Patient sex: M
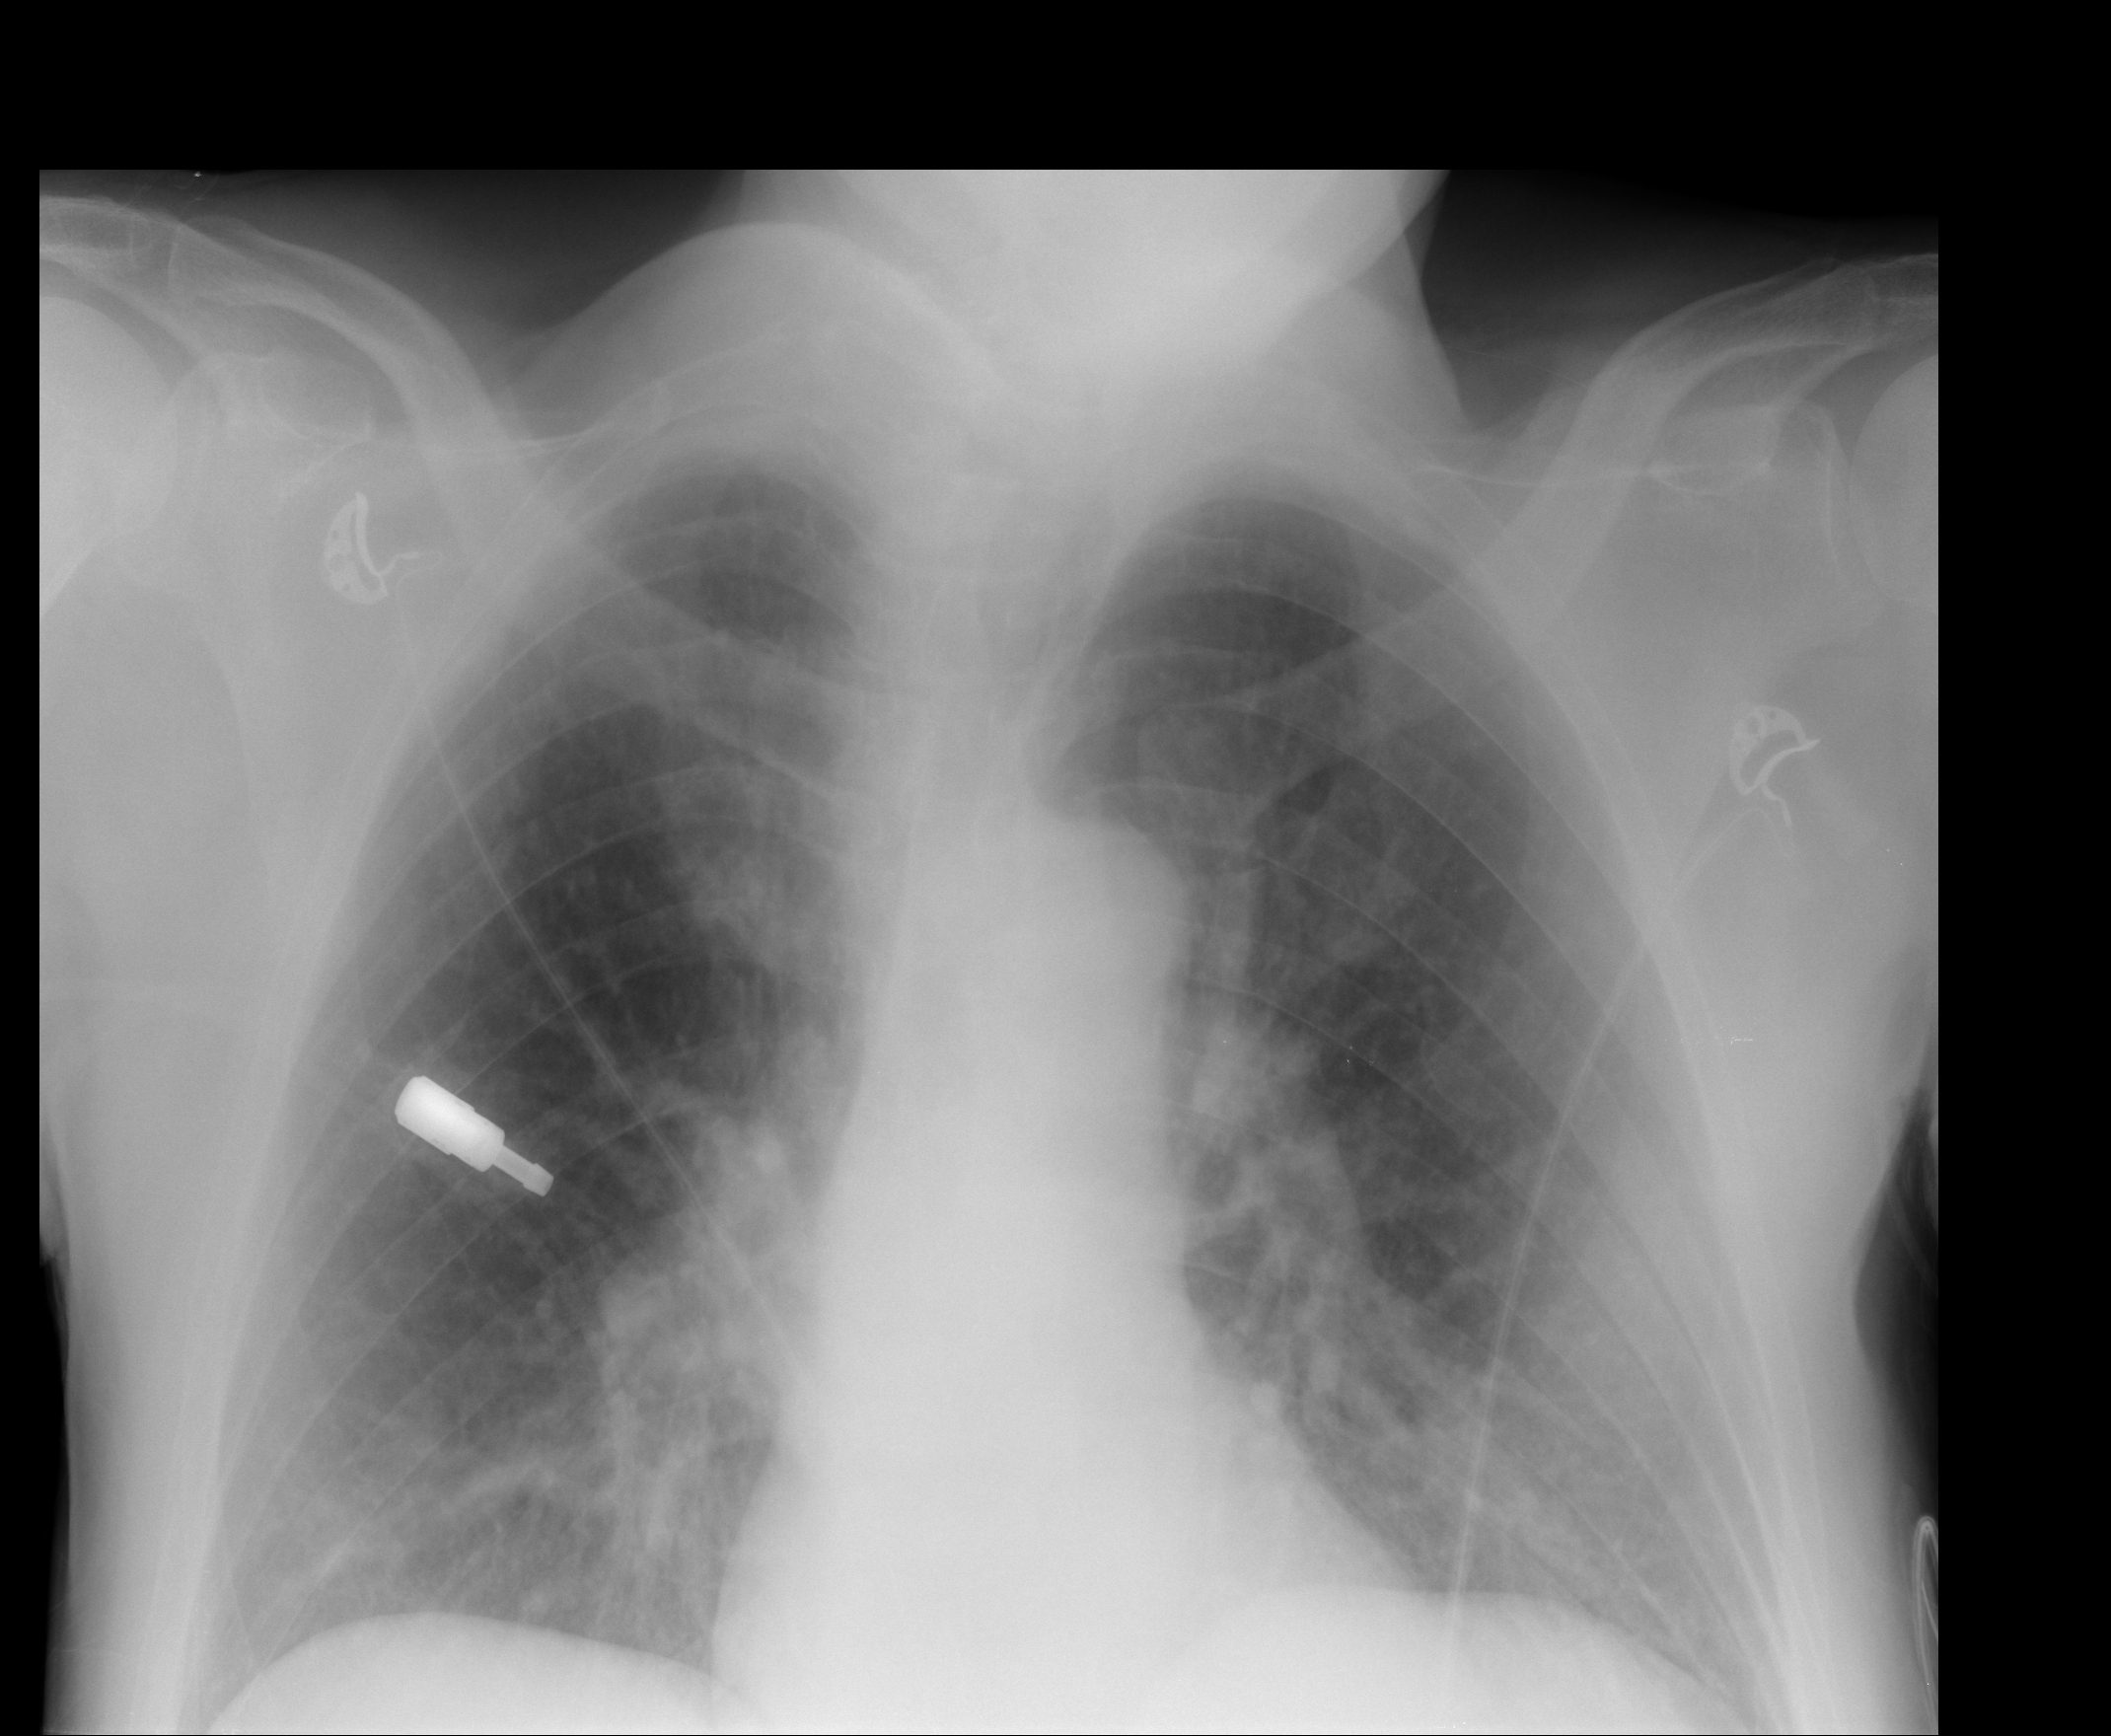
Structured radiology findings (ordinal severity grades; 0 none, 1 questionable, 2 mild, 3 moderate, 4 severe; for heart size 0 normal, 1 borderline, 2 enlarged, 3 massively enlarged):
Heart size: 0
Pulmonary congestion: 2
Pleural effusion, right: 0
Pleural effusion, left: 0
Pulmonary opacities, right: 0
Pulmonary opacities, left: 0
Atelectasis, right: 2
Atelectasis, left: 0